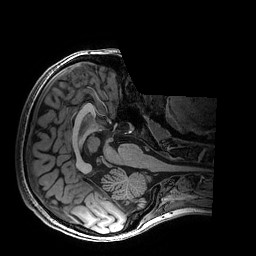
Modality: T1w
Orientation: axial
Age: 22
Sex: female
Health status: healthy
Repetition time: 2.53 s
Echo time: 0.0034 s